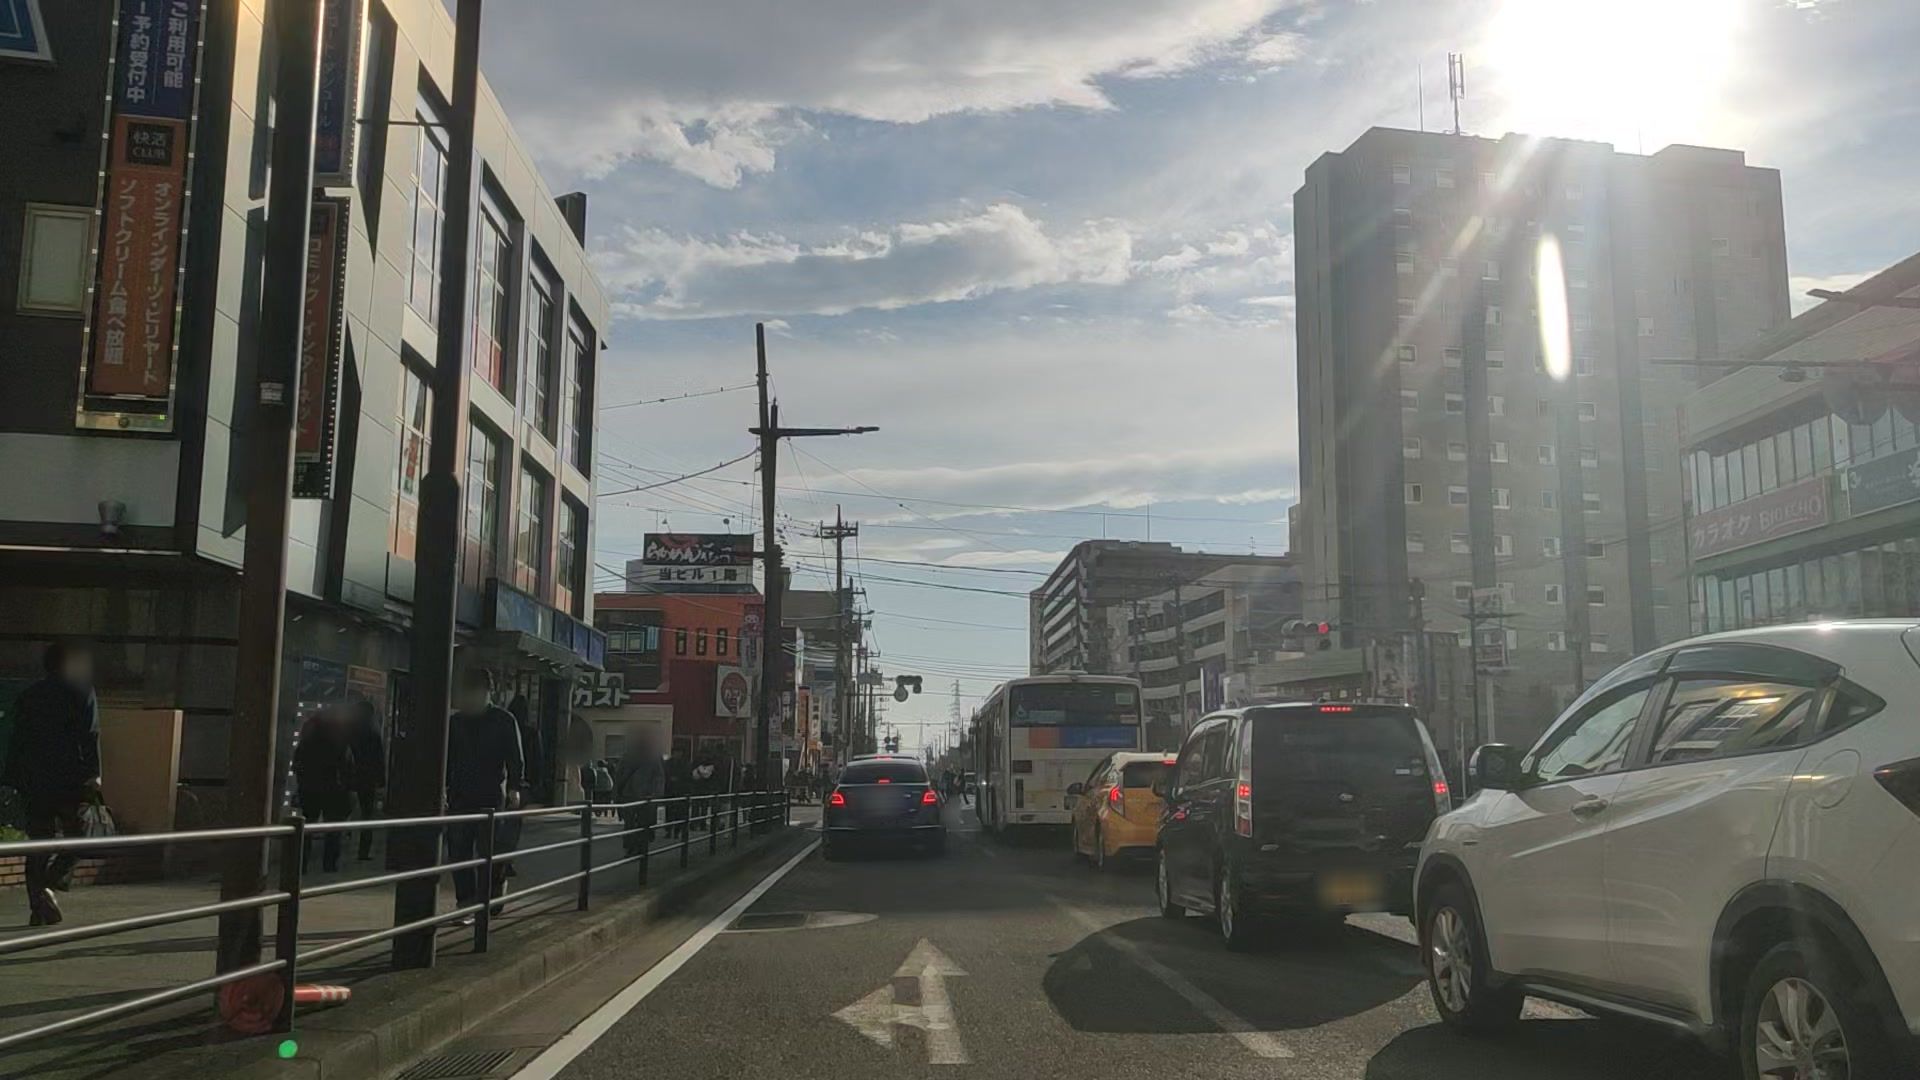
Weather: cloudy
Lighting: day
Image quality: good
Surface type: driving surface
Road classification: tertiary
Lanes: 2
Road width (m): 3
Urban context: urban centre
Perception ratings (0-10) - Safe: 2.94, Lively: 8.19, Beautiful: 4.07, Boring: 2.85, Depressing: 3.96, Wealthy: 6.76